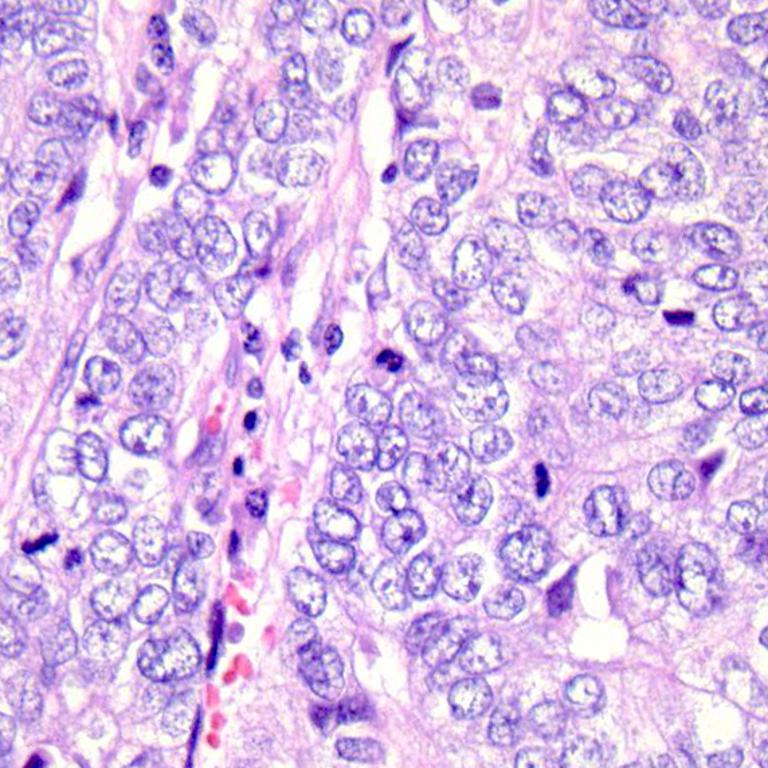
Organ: colon
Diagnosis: adenocarcinomas